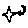
Label: star